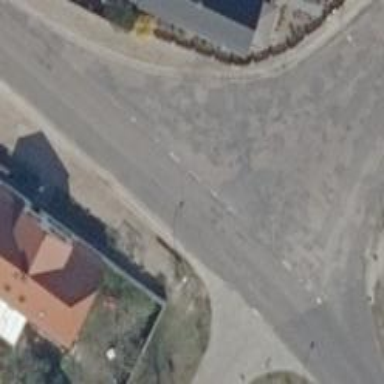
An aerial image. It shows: Secondary road with asphalt surface.